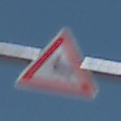
Verkehrszeichen: WildwechselRechts
Umgebung: Outdoor, Nature
Tageszeit: Midday
Wetter: Clear
Licht: Natural
Jahreszeit: NotSpecified
Kontrast: HighContrast